Chest X-ray:
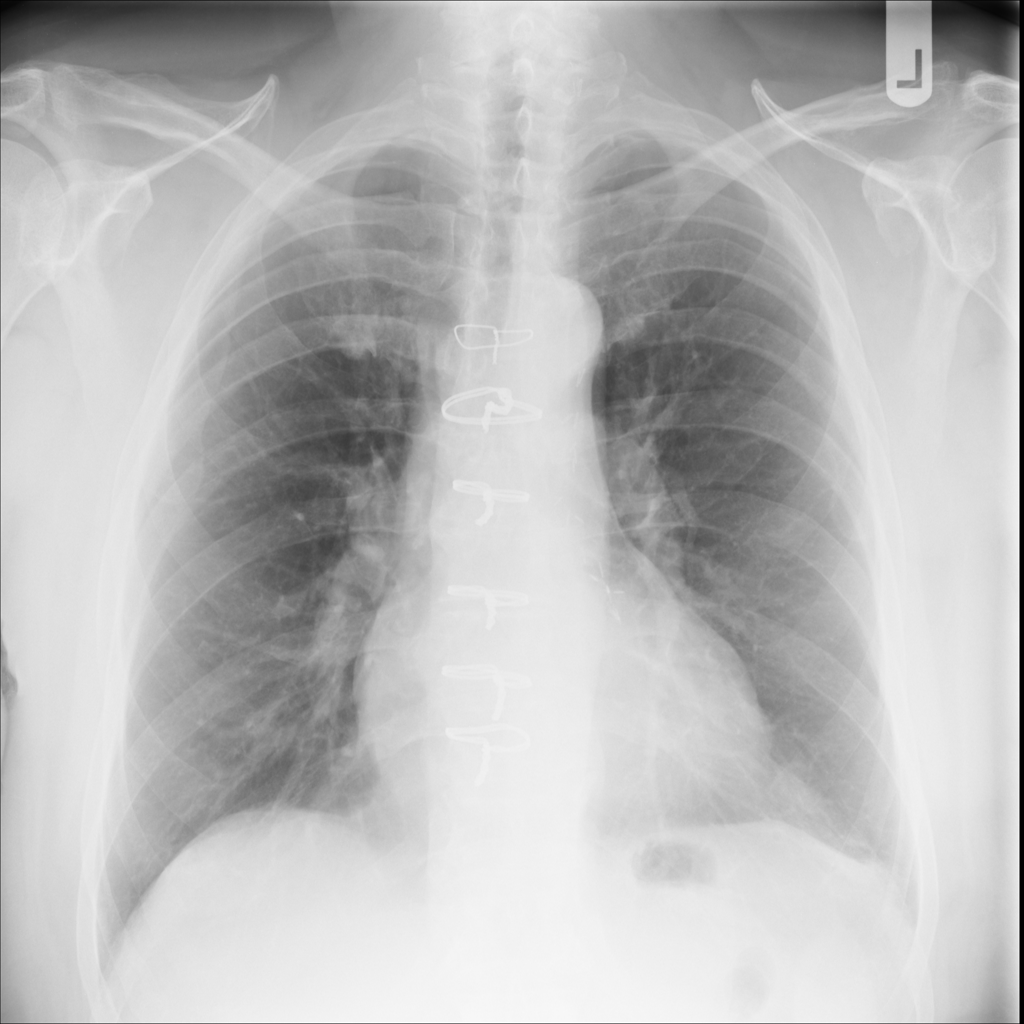
No abnormal finding: yes